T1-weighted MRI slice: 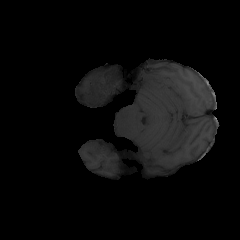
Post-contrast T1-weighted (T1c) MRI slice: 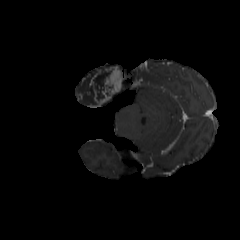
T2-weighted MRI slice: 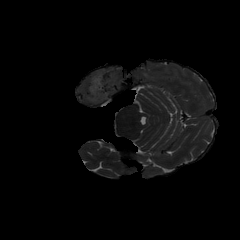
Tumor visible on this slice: yes